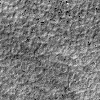
Atmospheric dust classification: not_dusty